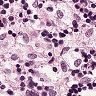
Metastatic tissue present: no